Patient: sex M, age 62
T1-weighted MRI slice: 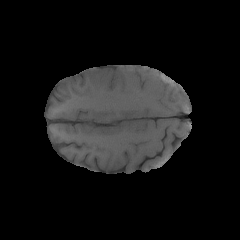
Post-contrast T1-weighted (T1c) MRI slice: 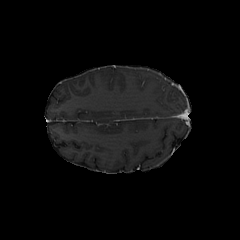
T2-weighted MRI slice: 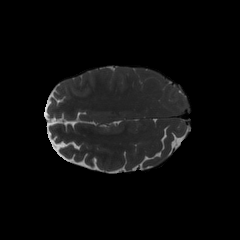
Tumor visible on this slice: no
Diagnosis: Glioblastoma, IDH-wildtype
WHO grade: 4